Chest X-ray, AP view. Patient: 30 years old, sex M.
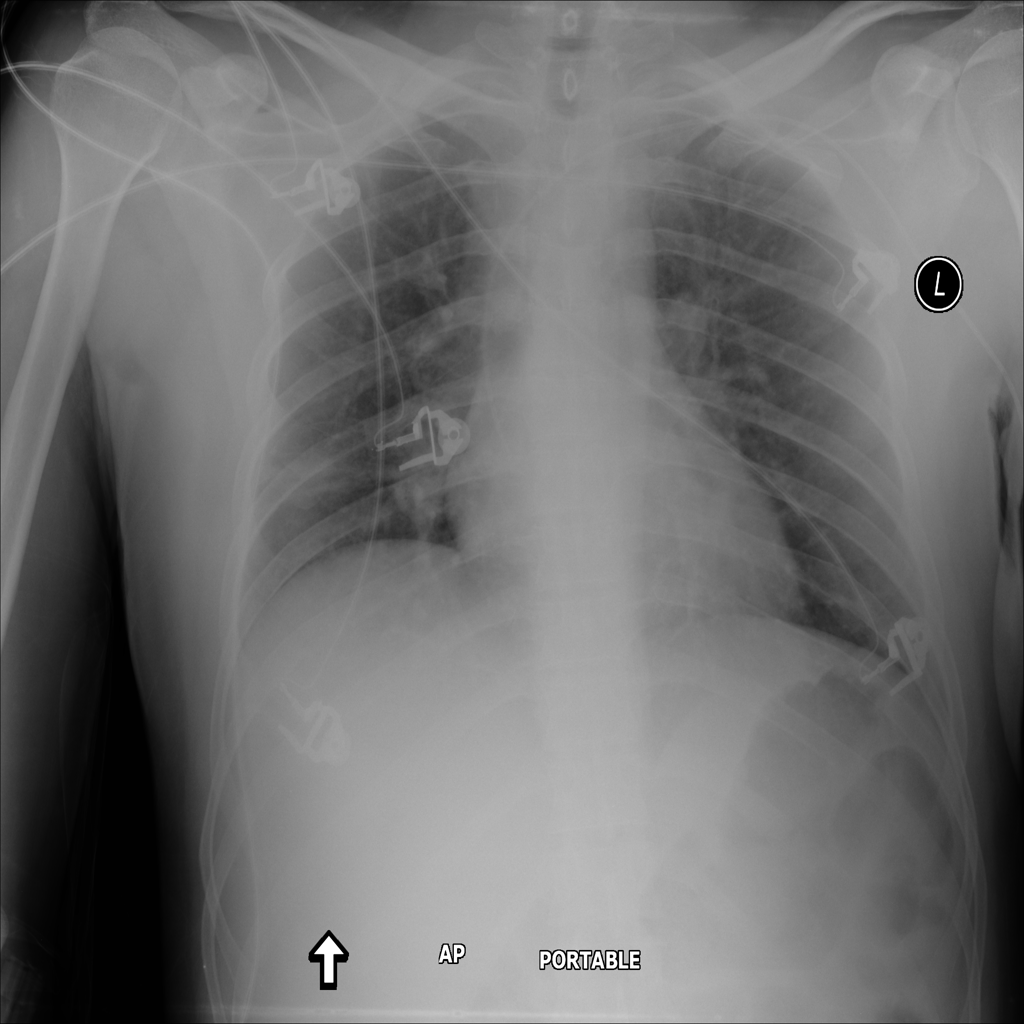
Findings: No Finding